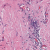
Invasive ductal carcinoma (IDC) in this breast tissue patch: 0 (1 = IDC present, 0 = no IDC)